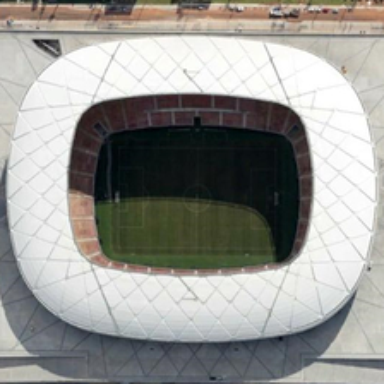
A road with cars is near a large white stadium .